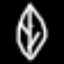
Label: leaf